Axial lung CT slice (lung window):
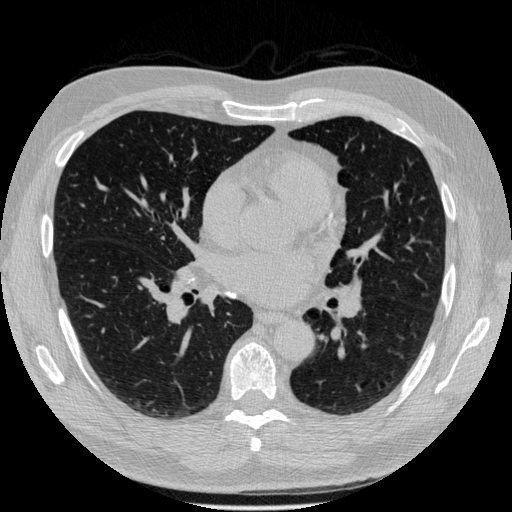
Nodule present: no